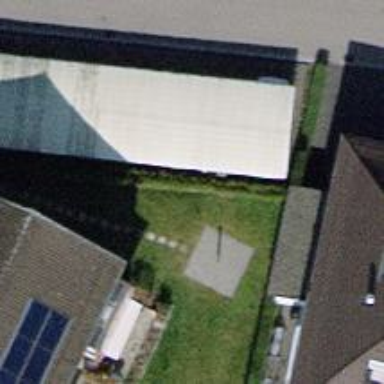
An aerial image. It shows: Carport structure.